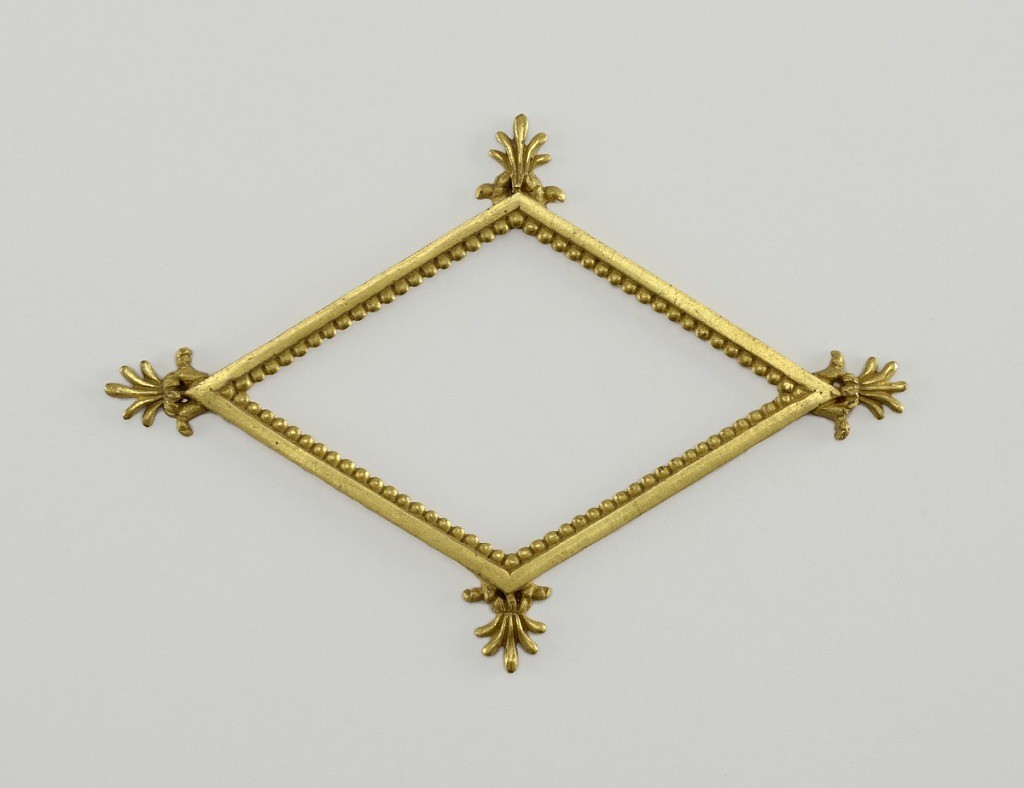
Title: Frame
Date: ca. 1800
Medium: Cast and gilt bronze
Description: Horizontally oriented lozenge-shaped form with palmettes at each corner.